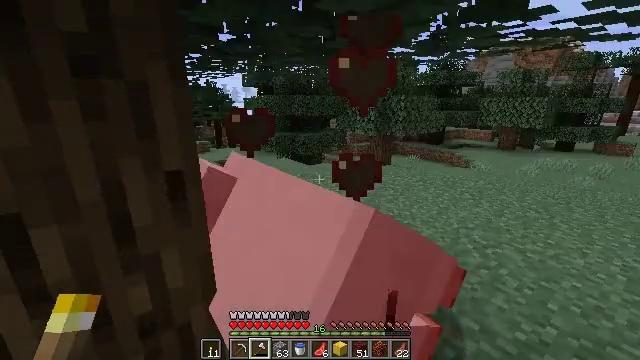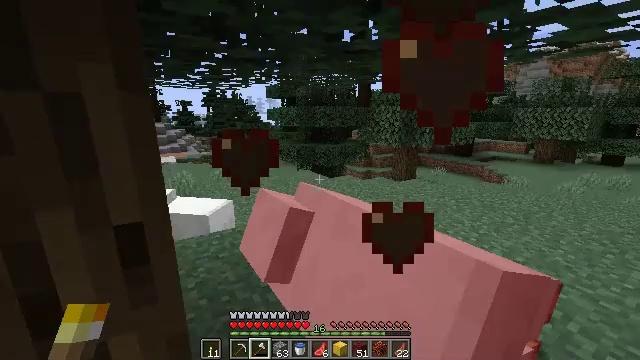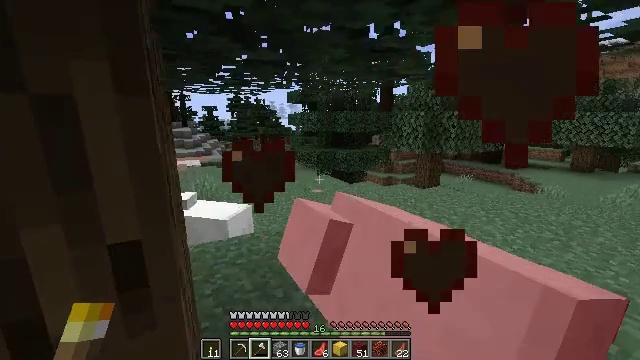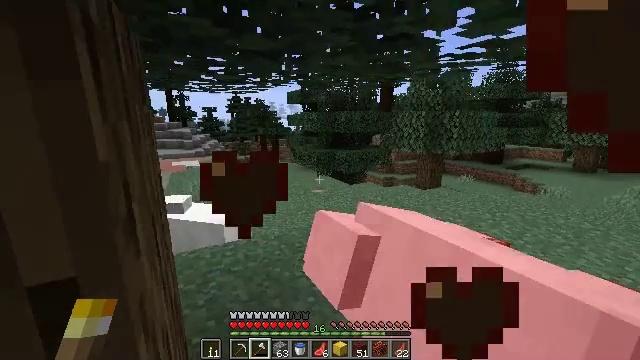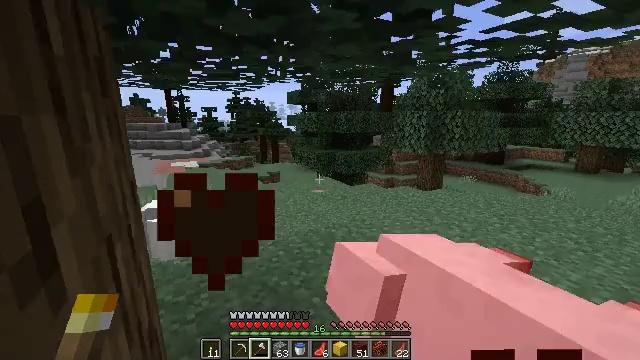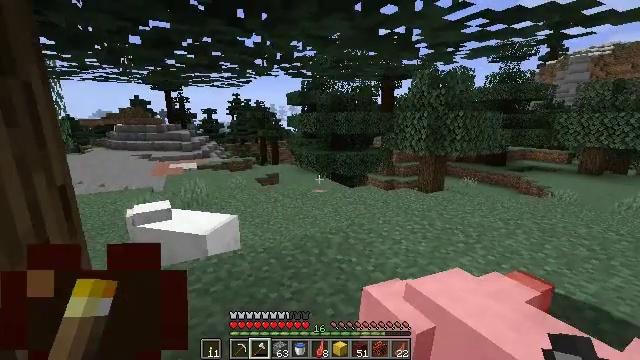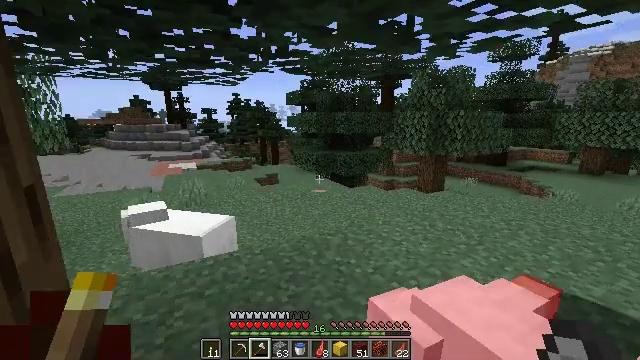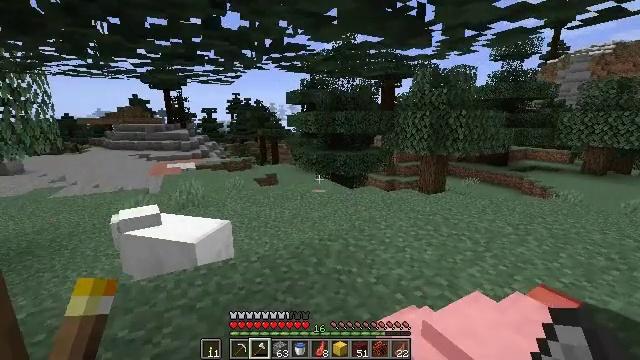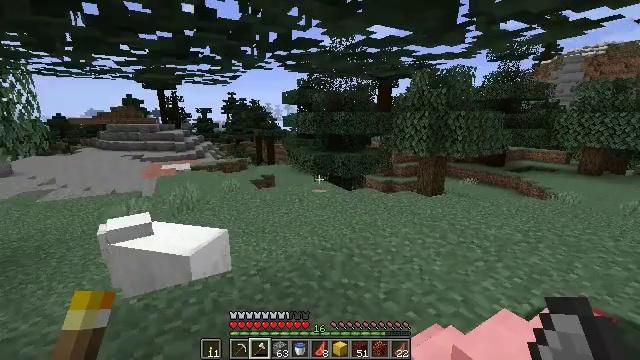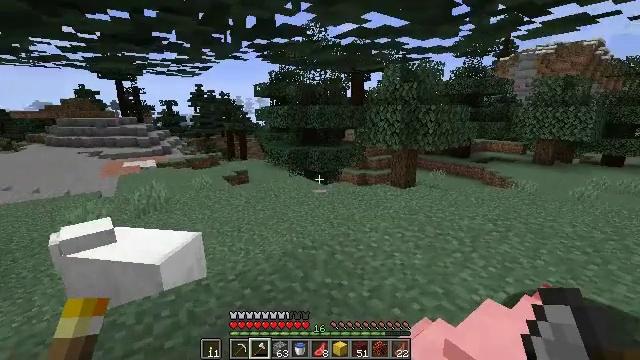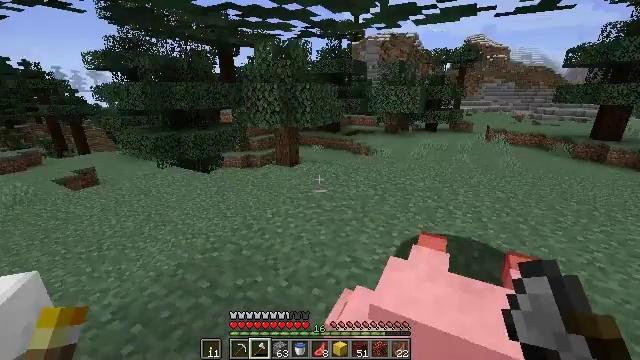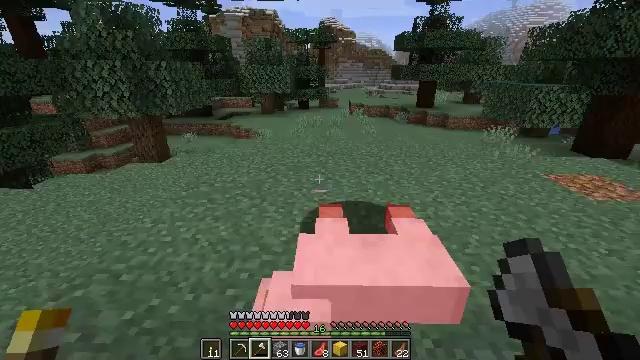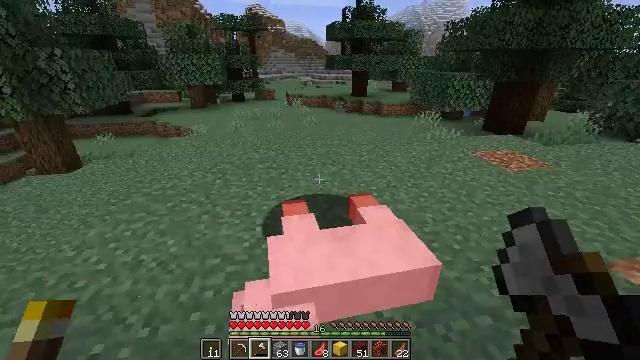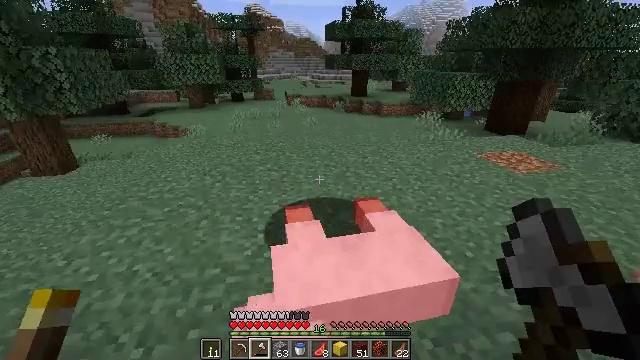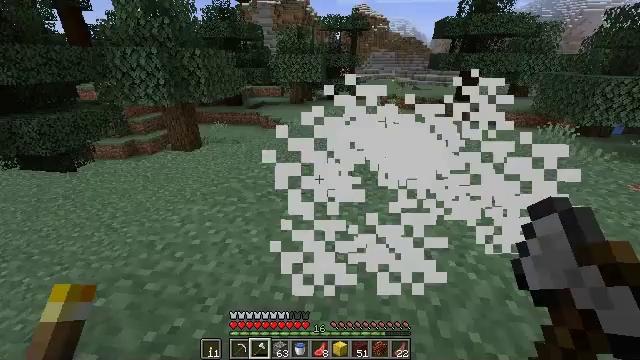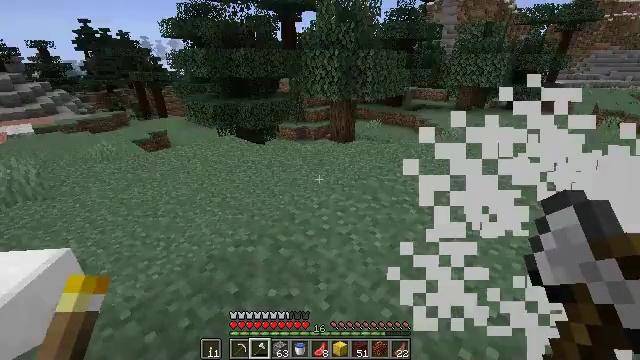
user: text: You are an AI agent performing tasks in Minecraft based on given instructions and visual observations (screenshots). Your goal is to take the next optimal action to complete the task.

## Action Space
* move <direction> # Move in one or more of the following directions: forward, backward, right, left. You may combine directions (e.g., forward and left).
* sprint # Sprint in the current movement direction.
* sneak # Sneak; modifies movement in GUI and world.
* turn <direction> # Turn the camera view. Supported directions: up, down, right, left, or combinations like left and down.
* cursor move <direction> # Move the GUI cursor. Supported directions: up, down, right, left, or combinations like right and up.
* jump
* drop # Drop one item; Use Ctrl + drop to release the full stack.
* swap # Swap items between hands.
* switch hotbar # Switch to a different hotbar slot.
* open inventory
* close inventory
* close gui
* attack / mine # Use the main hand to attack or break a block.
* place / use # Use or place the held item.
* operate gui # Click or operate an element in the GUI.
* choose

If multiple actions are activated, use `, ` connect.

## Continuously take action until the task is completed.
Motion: motion action
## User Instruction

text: Kill the sheep.
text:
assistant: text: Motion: move forward, turn left and up
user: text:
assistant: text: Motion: move forward, turn left and up
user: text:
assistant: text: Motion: move forward
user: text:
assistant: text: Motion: move forward
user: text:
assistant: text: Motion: move forward
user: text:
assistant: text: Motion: move forward
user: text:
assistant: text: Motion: move forward and move left
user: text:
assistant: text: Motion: move forward and move left
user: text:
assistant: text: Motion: move forward and move left, turn right and down
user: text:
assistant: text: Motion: move forward and move left, turn right and down
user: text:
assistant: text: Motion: move forward and move left, turn right and down
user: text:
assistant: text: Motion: move forward, turn right and down
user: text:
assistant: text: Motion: move forward
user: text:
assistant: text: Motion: turn left
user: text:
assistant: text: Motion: turn left
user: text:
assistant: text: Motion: move forward, turn left
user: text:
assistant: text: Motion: move forward, sprint, turn left
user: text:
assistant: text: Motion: move forward, sprint, turn left and down
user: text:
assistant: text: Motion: move forward, sprint, turn left and down
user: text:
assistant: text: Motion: move forward, sprint, turn left and down
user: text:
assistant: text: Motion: move forward, turn left and down
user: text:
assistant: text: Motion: move forward, turn left and down
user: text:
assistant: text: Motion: move forward, turn left and down
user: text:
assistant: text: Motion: move forward, turn left and down
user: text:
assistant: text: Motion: turn left and down, attack / mine
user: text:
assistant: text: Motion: turn down, attack / mine
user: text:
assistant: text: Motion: turn right, attack / mine
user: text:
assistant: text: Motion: turn right and up
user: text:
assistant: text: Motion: turn right
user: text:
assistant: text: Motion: no_op